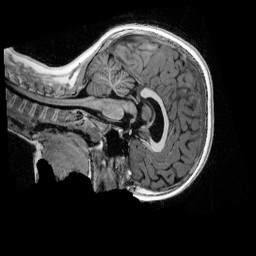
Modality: UNIT1_denoised
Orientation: sagittal
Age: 9
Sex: female
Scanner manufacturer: siemens
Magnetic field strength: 3 T
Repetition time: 4 s
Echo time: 0.00303 s